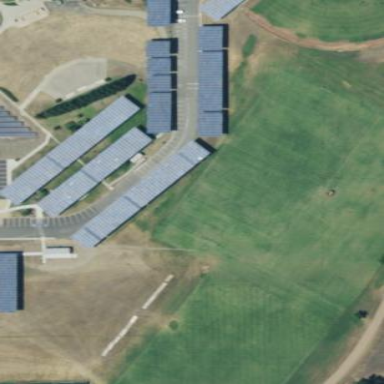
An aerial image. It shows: Solar power generator utilizing photovoltaic technology with solar photovoltaic panels.